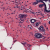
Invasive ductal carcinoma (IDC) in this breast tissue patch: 0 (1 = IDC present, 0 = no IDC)